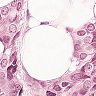
Metastatic tissue present: yes